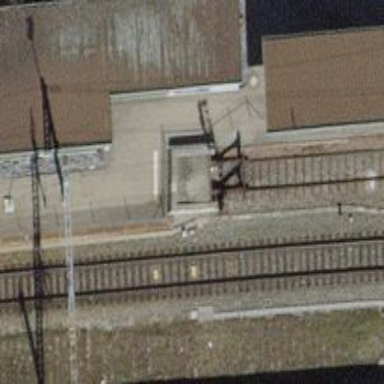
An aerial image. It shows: Railway buffer stop.